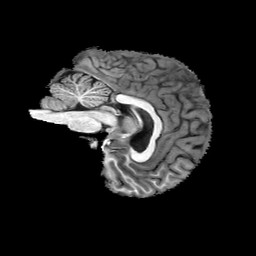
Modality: T1w
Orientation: sagittal
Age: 23
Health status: healthy
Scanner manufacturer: philips
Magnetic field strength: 3 T
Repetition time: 0.007832 s
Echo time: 0.003593 s